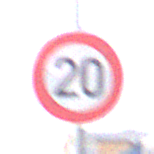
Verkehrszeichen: Geschwindigkeit20
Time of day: MorningAfternoon
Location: Outdoor (Urban)
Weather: Overcast
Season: NotSpecified
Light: Natural